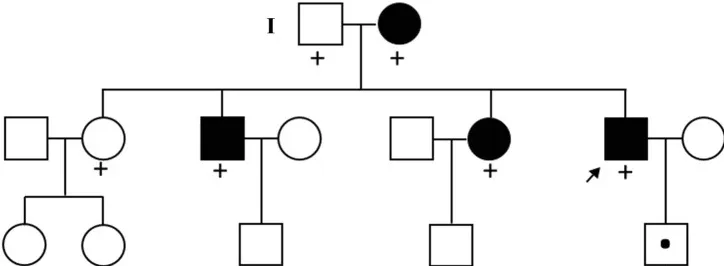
Mutation analysis and identification of the c.1858+1G>T mutation of the CSF1R gene. (B) Pedigree of the family studied in this report. The affected individuals are indicated with filled squares and circles. The proband is indicated with an arrow. A plus sign indicates that DNA was examined for the CSF1R sequencing analysis.
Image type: pathology (giemsa)